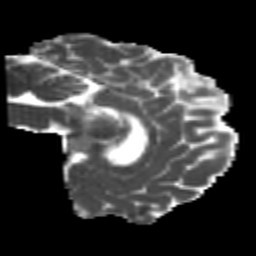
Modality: MD
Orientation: sagittal
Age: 20
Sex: male
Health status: healthy
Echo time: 0.074 s